Question: Im new to c# asp.net web form. here's my code for the PagedDataSource for pagination in aspx.cs:
'''
//This property will contain the current page number
public int PageNumber
{
get
{
if (ViewState["PageNumber"] != null)
{
return Convert.ToInt32(ViewState["PageNumber"]);
}
else
{
return 0;
}
}
set { ViewState["PageNumber"] = value; }
}
//Asp:ListView
private void BindRepeater()
{
//ConnectionString for accessing into MSSql
connector.ConnectionString = "SERVER=xbetasql,52292;UID=AutoTrakker;Password=trinidad2win;DATABASE=ATDBSQL;";
//Get the values from id's
string customer = (this.search.Value);
string country = (this.Country.Value);
string idcurrency = (this.Currency.Value);
//Conditions for query
if (country != "select")
{
if (idcurrency != "selected")
{
query = "select * from customer where country = '" + country + "' and idcurrency = '" + idcurrency + "'";
}
else
{
query = "select * from customer where country = '" + country + "'";
}
}
else if (idcurrency != "selected")
{
query = "select * from customer where idcurrency = '" + idcurrency + "'";
}
else if ((this.search.Value) == customer)
{
query = "select * from customer where idcustomer = '" + customer + "'";
}
else if (customer == "")
{
Response.Write("<script>alert('No Id Inputted, Data Not Found.')</script>");
}
//DataSet and DataTable (get the data and display it into asp:repeater
selectedData = connector.ExecuteQuery(query);
dt = selectedData.Tables[0];
//Set PageData Settings
PagedDataSource pagedData = new PagedDataSource();
pagedData.DataSource = dt.DefaultView;
pagedData.AllowPaging = true;
pagedData.PageSize = 2;
pagedData.CurrentPageIndex = PageNumber;
int vcnt = dt.DefaultView.Count / pagedData.PageSize;
if (PageNumber == 1)
{
linkPrevious.Visible = false;
linkNext.Visible = false;
}
else if (PageNumber < 1)
{
linkPrevious.Visible = false;
linkNext.Visible = false;
}
else if (PageNumber > 0)
{
linkPrevious.Visible = true;
}
if (PageNumber >= vcnt)
{
linkNext.Visible = false;
}
else if(PageNumber < vcnt)
{
linkNext.Visible = true;
linkPrevious.Visible = !pagedData.IsFirstPage;
}
//Binding the repeater
if (dt.Rows.Count > 0)
{
repeater.Visible = true;
repeater.DataSource = pagedData;
repeater.DataBind();
}
else
{
Response.Write("<script>alert('No Data Found.')</script>");
}
}
protected void linkNext_Click(object sender, EventArgs e)
{
linkNext.Visible = true;
PageNumber += 1;
BindRepeater();
}
protected void linkPrevious_Click(object sender, EventArgs e)
{
linkPrevious.Visible = true;
PageNumber -= 1;
BindRepeater();
}
'''
The BindRepeater function is where I get the pagenumber for my data. My question is When I search Example:Country(Aduanas) the country that I searched only has 2 data in it but the function linkNext_Click() is visible even if there is only 2 data.
Here's an image of it:

How do I make my NextPage link not visible in the PageNumber Condition:
What condition should I add to make the nextpage visible false in the image above?
'''
if (PageNumber == 1)
{
linkPrevious.Visible = false;
linkNext.Visible = false;
}
else if (PageNumber < 1)
{
linkPrevious.Visible = false;
linkNext.Visible = false;
}
else if (PageNumber > 0)
{
linkPrevious.Visible = true;
}
if (PageNumber >= vcnt)
{
linkNext.Visible = false;
}
else if(PageNumber < vcnt)
{
linkNext.Visible = true;
linkPrevious.Visible = !pagedData.IsFirstPage;
}
'''
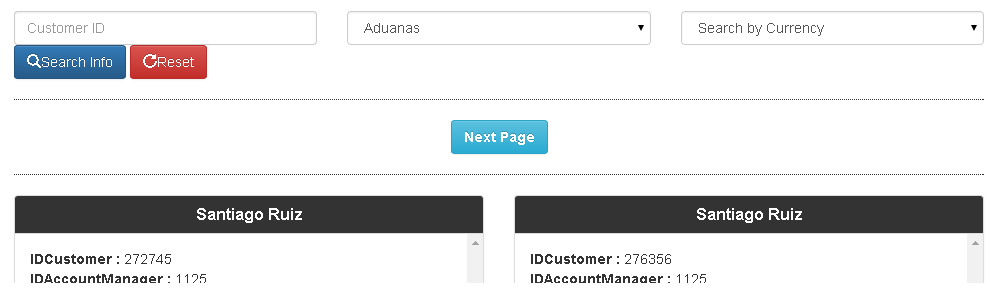
Answer: Got it! in this condition:
'''
else if(PageNumber < vcnt)
{
//linkNext.Visible = true;
// Change it to
linkNext.Visible = !pagedData.IsLastPage;
linkPrevious.Visible = !pagedData.IsFirstPage;
}
'''